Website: crate-barrel
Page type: account-selection
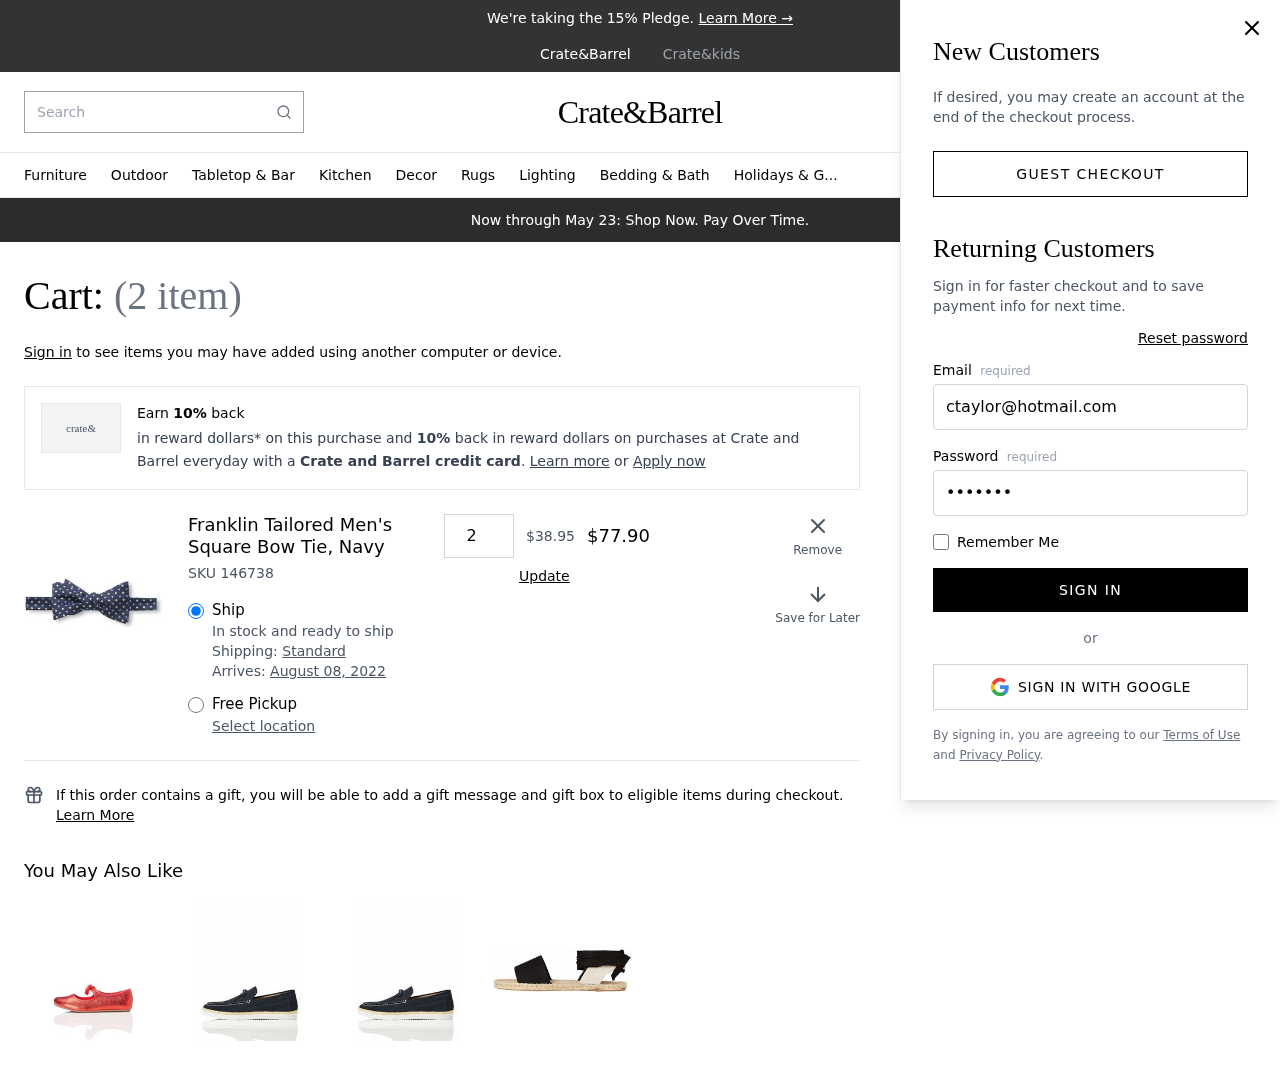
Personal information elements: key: PII_EMAIL
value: ctaylor@hotmail.com
Product elements: key: PRODUCT1_NAME
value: Franklin Tailored Men's Square Bow Tie, Navy
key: PRODUCT1_PRICE
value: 38.95
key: PRODUCT1_QUANTITY
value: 2
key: PRODUCT1_SKU
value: SKU 146738
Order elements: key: ORDER_NUM_ITEMS
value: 2
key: ORDER_DELIVERY_DATE
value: August 08, 2022
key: ORDER_SUBTOTAL
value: $77.90
Search elements: key: HEADER_SEARCH
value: Search